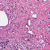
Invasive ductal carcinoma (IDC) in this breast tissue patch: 1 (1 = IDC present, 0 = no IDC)